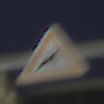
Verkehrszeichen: WildwechselLinks
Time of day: Night
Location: Outdoor (Urban)
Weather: PartlyCloudy
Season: NotSpecified
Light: Artificial